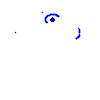
Particle: electron